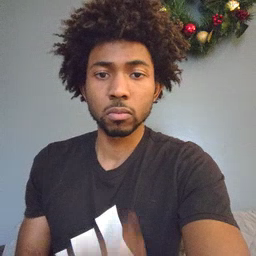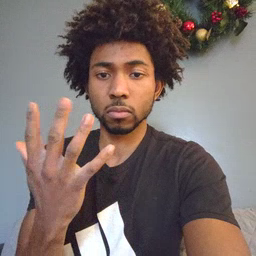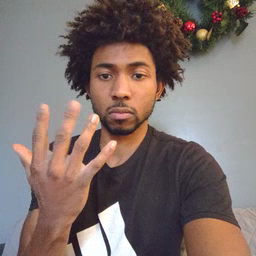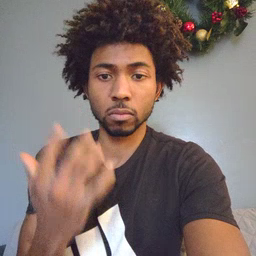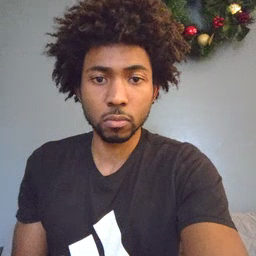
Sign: finger